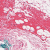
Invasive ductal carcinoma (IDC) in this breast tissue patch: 0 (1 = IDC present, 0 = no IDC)